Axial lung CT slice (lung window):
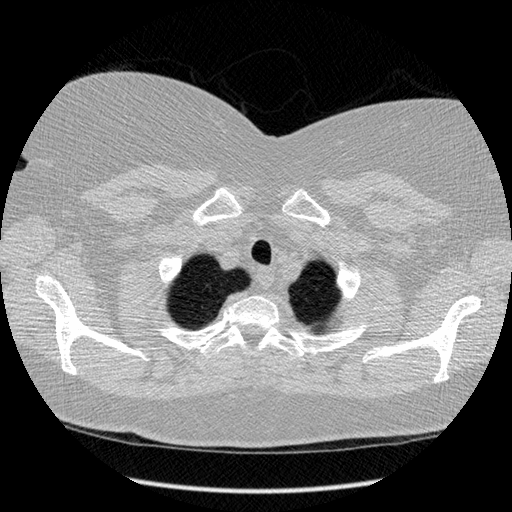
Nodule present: no